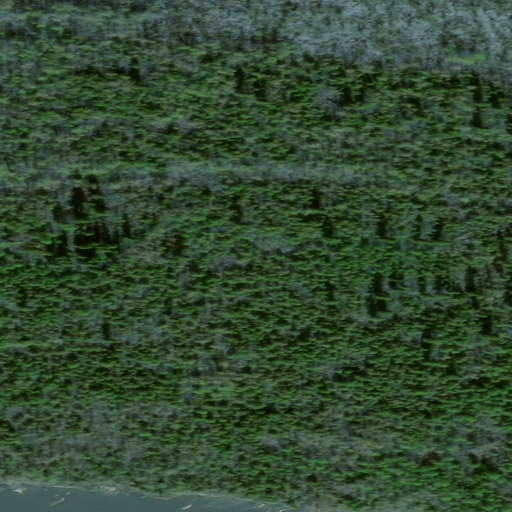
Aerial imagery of island in Alaska named Hen Island containing only unknown